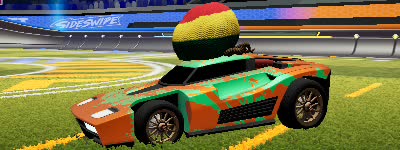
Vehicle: breakout